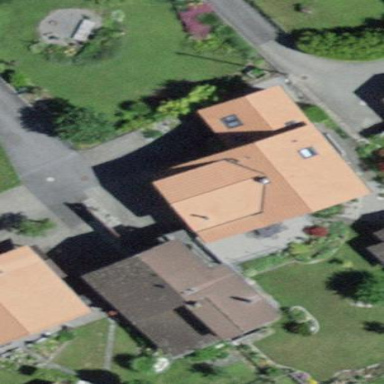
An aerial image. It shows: Residential building.